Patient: sex M, age 58
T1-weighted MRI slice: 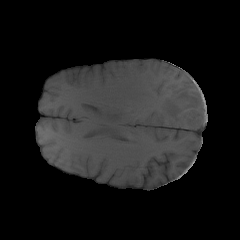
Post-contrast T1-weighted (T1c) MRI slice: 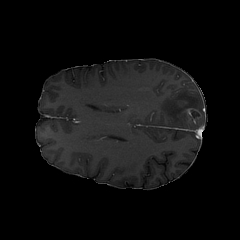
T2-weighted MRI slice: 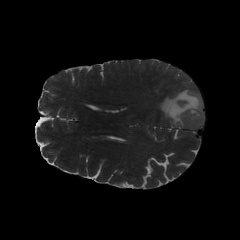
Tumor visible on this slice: yes
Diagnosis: Glioblastoma, IDH-wildtype
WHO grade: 4